Question: Environment: SQL Server 2012
I have a transaction table that contains a group of records with group id column.
In the example illustrated below, group 2 records were copied from group 1 records, Except for the sideId, sideSort, topId and topSort columns. Is there a way to cascade that down from group 1 to group 2 'for just topSort and sideSort'? The hard part is that topId and sideId aren't the same because of Identity fields in parent tables.
Here is a <URL>

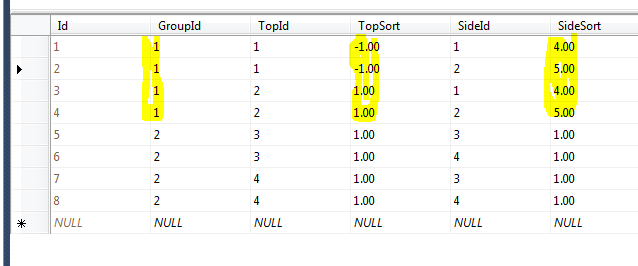
Answer: Assuming that 'Id' is an order field in the Group:
'''
WITH C as
(
select Tracker.*,
ROW_NUMBER() OVER (PARTITION BY GroupId ORDER BY Id) as RN
FROM Tracker
)
UPDATE CT
SET CT.topSort=CTU.topSort,
CT.sideSort=CTU.sideSort
FROM C as CT
JOIN C as CTU ON (CT.rn=CTU.rn)
and (CTU.GroupID=1)
WHERE CT.GroupID=2
'''
<URL>